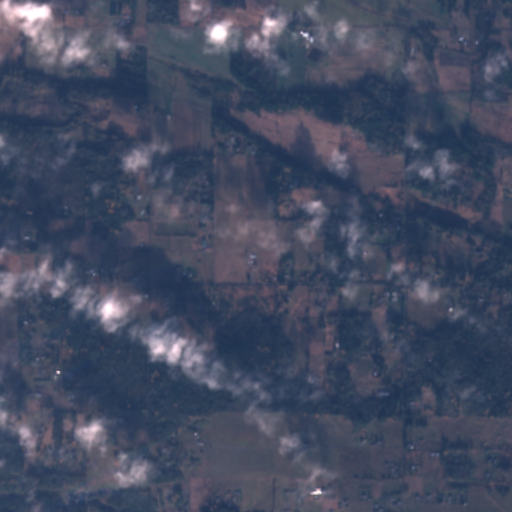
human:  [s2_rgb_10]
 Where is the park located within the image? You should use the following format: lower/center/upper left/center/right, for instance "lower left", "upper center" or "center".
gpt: The park is located in the upper right of the image.
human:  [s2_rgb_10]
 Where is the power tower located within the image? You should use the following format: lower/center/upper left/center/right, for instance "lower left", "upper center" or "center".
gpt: The power tower is located in the lower of the image.
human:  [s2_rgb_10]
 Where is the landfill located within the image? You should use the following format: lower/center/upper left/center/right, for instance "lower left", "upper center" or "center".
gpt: There is no landfill in the image.